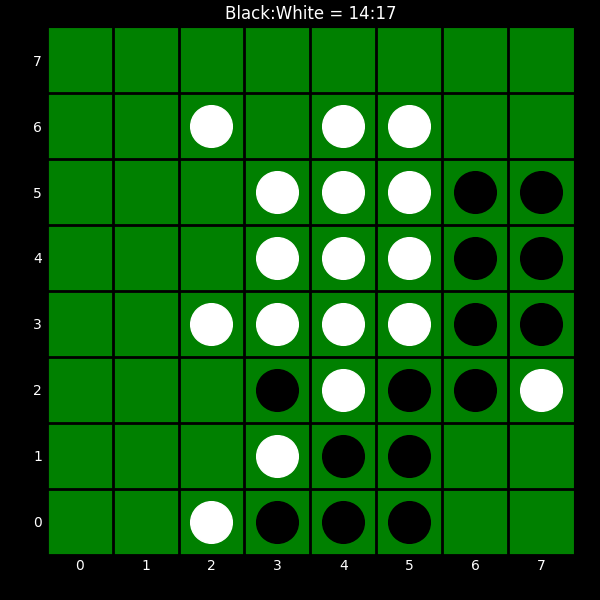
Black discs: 14
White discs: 17